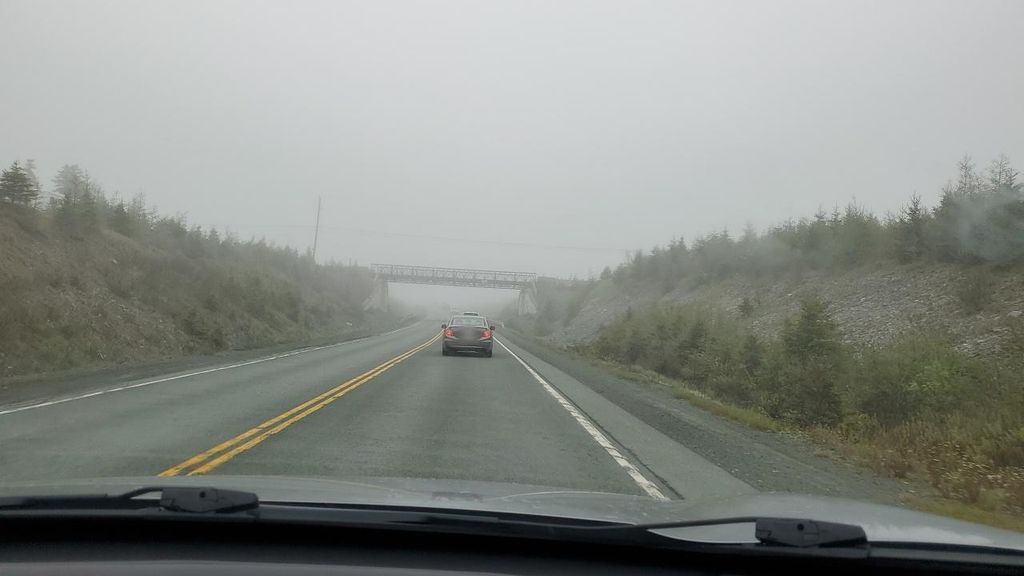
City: st_johns